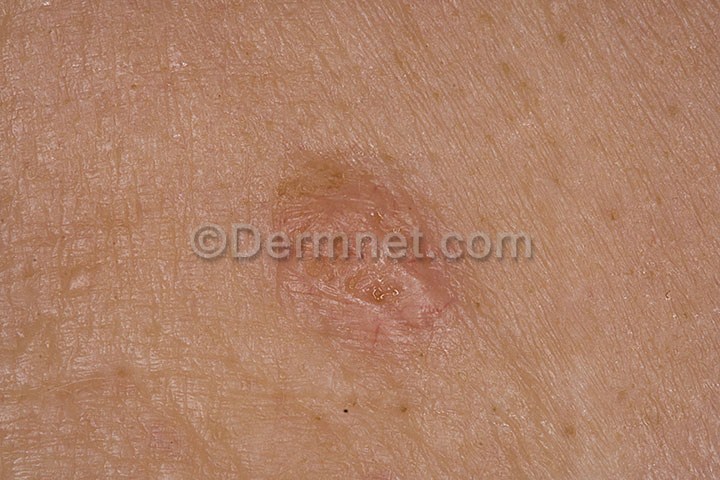
Disease: Actinic Keratosis Basal Cell Carcinoma and other Malignant Lesions